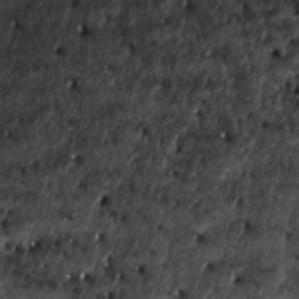
Label: frost